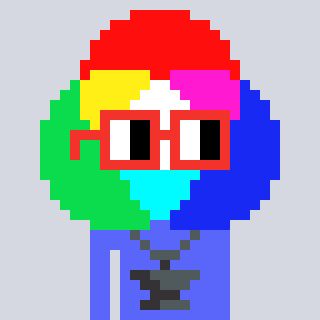
a pixel art character with square red glasses, a color circle-shaped head and a purple-colored body on a cool background